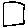
Label: square